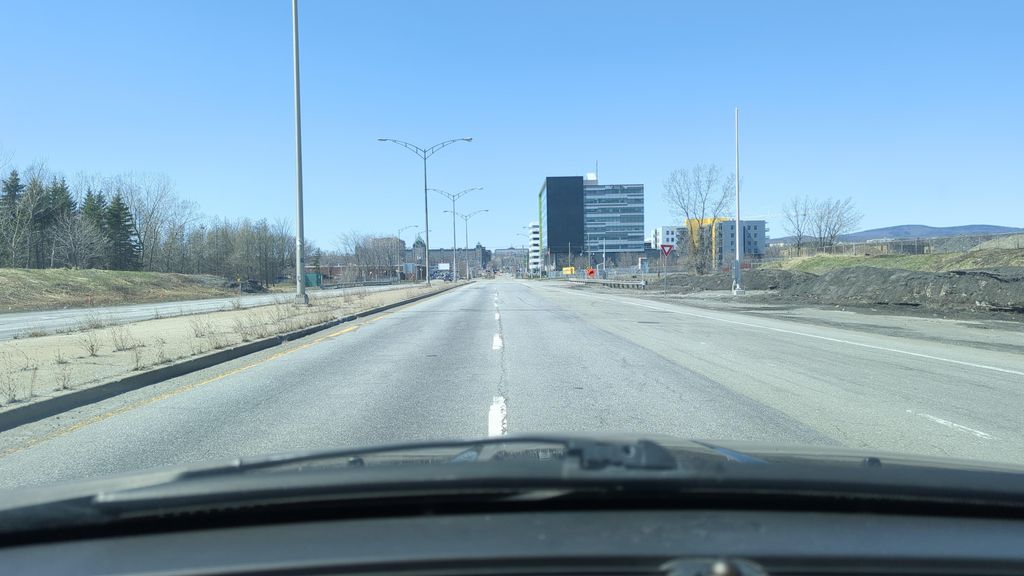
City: quebec_city